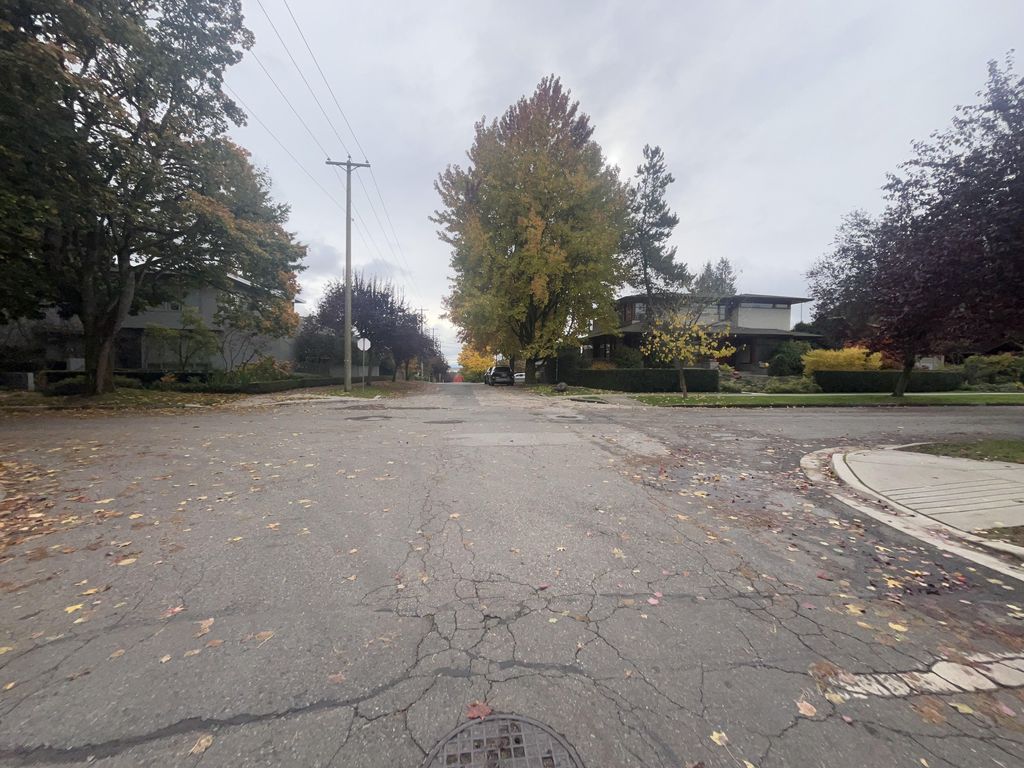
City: vancouver